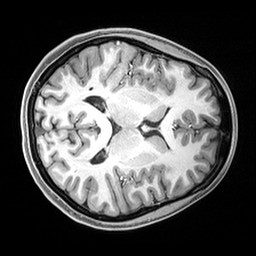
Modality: T1w
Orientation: axial
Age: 21
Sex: female
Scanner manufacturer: siemens
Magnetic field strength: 3 T
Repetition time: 2.4 s
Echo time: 0.00217 s